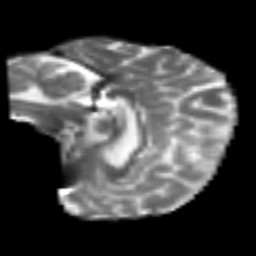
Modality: T2w
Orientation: sagittal
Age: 44
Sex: female
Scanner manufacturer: siemens
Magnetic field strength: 3 T
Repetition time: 4.999 s
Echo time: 0.07946 s